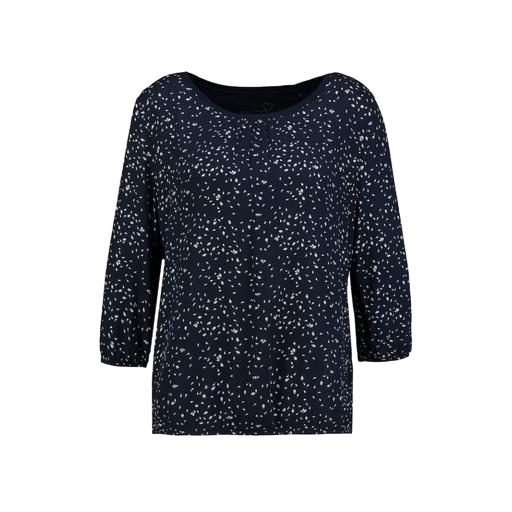
blue plus size printed t-shirt only macy, navy spot pleat front top, blue printed three-quarter sleeve, white background